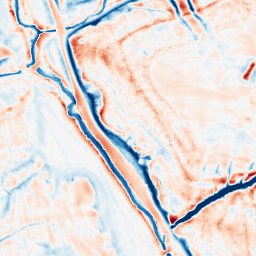
Category: edge_preserving
Decomposition family: bilateral
Decomposition parameters: d: 21
sigma_color: 25
sigma_space: 25
Upsampling method: quartic
Upsampling parameters: scale: 2
Upsampling scale: 2